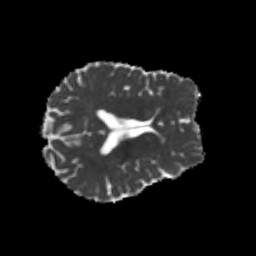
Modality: MD
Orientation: axial
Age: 23
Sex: male
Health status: healthy
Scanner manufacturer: philips
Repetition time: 7.386 s
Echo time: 0.08599 s